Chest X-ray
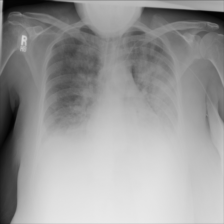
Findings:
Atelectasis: negative
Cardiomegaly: negative
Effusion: negative
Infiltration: negative
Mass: negative
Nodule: negative
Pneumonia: negative
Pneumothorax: negative
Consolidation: negative
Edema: negative
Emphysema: negative
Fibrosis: negative
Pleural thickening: negative
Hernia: negative